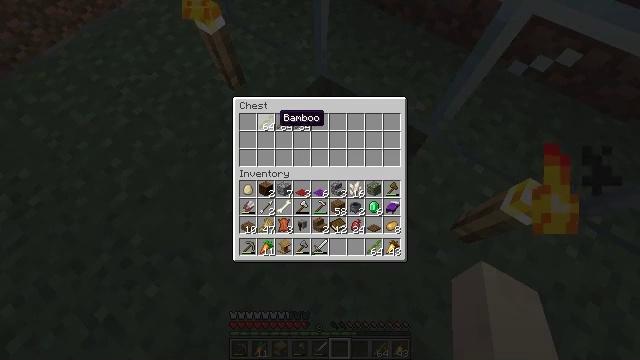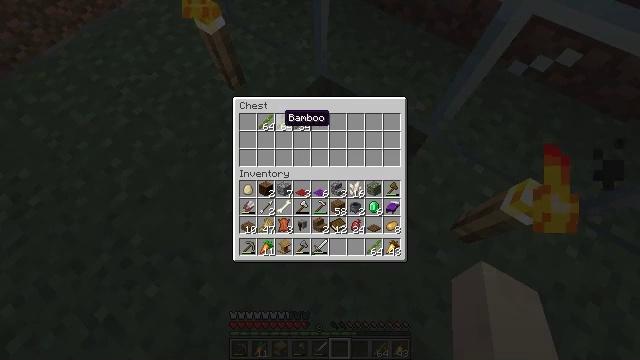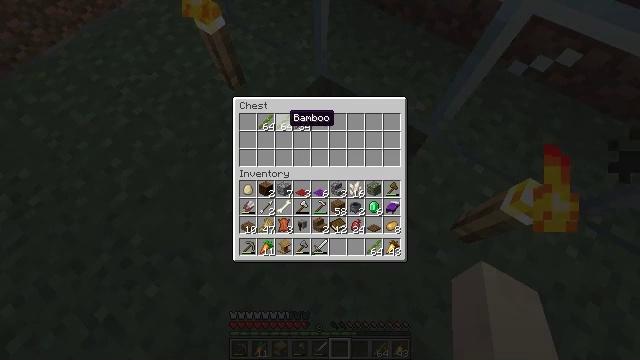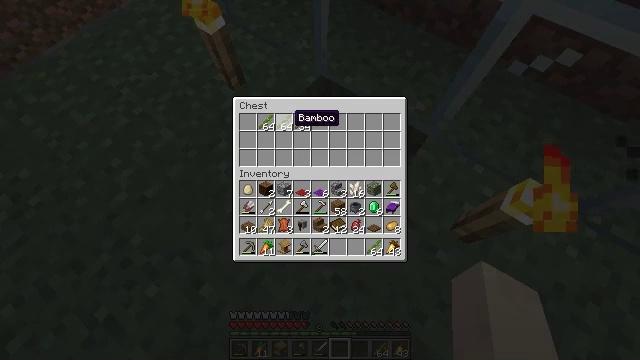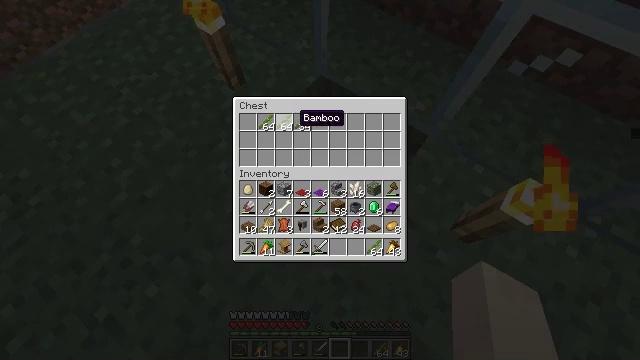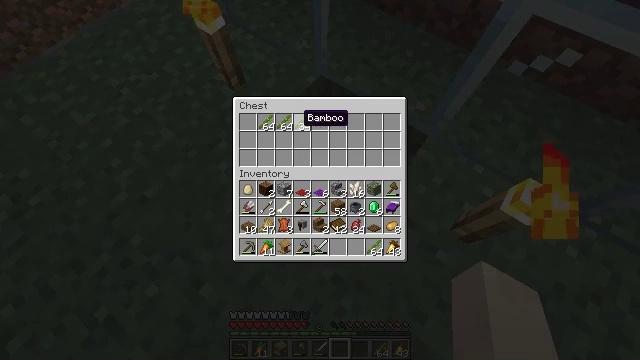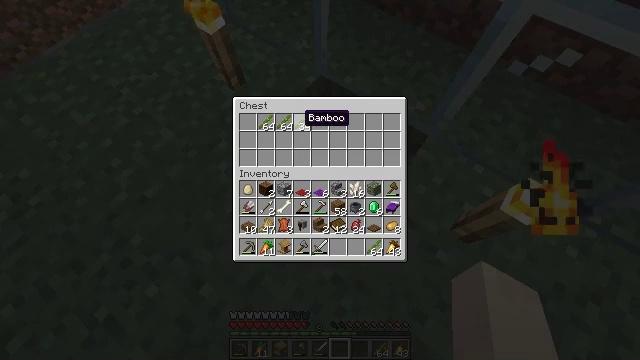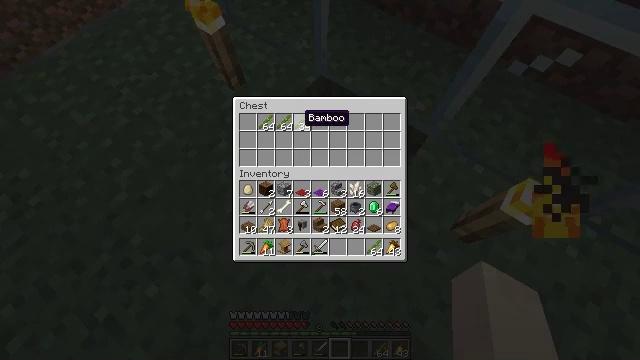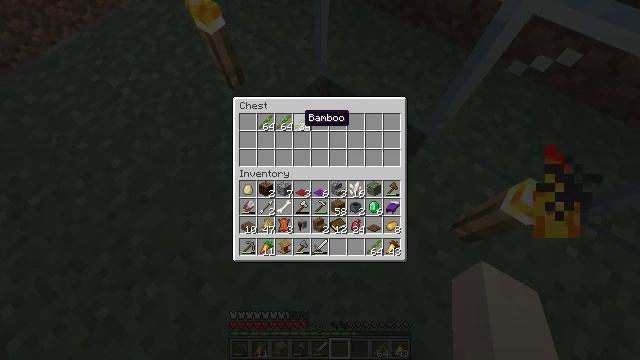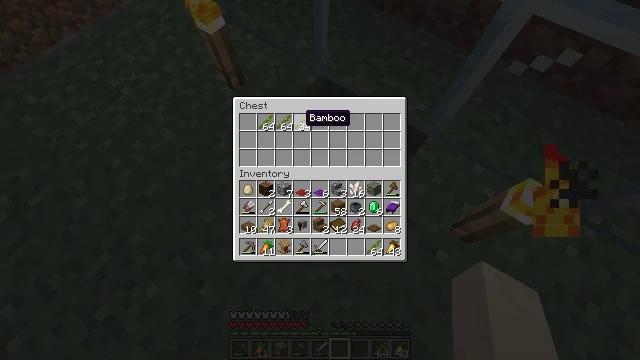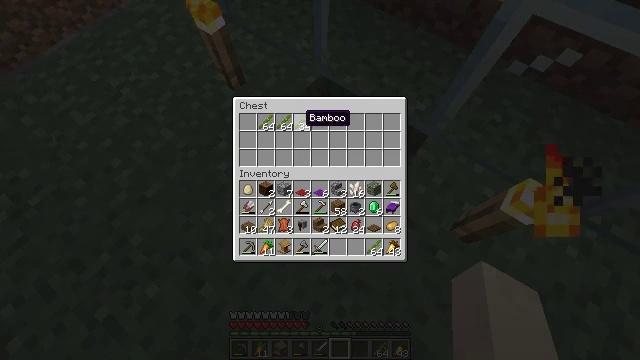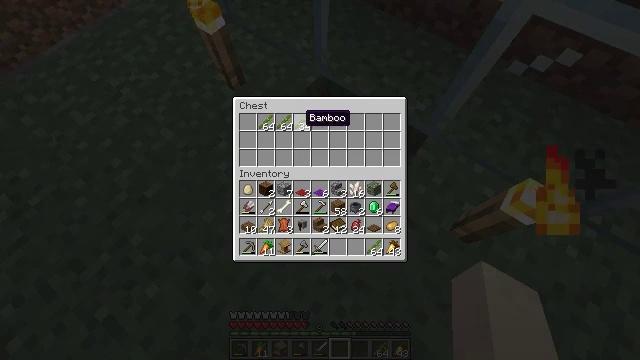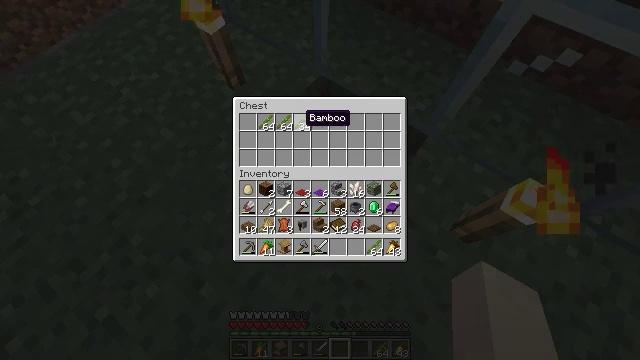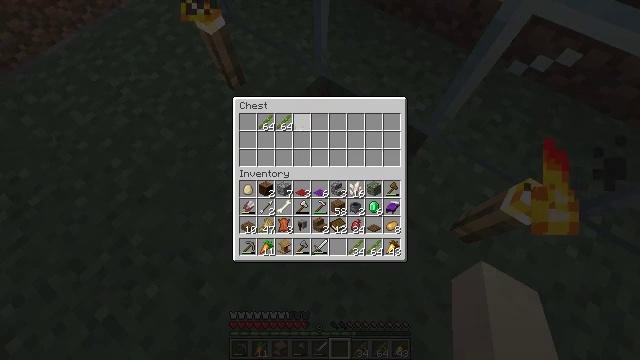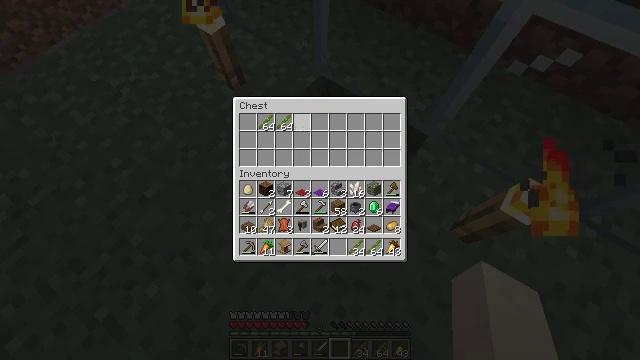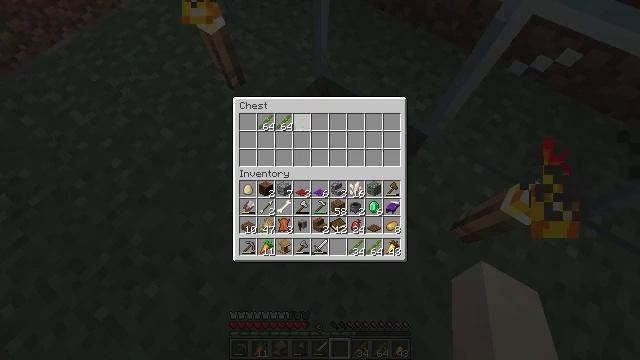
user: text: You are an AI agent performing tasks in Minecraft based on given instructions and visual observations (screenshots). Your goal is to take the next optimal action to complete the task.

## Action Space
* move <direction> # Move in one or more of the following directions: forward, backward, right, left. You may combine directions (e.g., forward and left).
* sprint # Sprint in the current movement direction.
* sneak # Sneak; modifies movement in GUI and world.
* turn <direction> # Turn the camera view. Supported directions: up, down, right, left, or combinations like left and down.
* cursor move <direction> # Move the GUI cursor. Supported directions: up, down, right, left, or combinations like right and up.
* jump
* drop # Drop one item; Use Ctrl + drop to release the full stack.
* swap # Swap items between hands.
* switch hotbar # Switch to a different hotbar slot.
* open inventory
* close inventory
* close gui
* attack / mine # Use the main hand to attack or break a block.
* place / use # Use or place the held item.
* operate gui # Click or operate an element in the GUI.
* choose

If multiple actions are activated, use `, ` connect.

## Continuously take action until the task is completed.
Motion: motion action
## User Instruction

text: Attack bamboo to gather it.
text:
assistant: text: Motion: sneak, attack / mine
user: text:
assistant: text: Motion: sneak, attack / mine
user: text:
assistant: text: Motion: sneak, attack / mine
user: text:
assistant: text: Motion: sneak, attack / mine
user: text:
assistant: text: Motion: sneak, attack / mine
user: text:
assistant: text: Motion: sneak, attack / mine
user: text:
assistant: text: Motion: sneak, attack / mine
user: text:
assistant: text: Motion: sneak, attack / mine
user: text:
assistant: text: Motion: sneak, attack / mine
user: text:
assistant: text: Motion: sneak, attack / mine
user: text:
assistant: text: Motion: sneak
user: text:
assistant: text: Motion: sneak
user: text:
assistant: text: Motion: sneak, attack / mine
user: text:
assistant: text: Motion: sneak, attack / mine
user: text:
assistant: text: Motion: sneak, attack / mine
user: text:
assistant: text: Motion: sneak
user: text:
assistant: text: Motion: sneak
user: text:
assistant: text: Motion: sneak, attack / mine
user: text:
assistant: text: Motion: sneak, attack / mine
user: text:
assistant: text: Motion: sneak, attack / mine
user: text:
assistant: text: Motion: sneak, attack / mine
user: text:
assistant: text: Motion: sneak
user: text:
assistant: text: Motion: sneak, turn left, attack / mine
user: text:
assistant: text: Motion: sneak, attack / mine
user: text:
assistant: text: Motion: sneak
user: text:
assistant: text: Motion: sneak
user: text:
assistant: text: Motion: sneak
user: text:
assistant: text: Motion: sneak
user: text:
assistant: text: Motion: sneak
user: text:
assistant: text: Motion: sneak